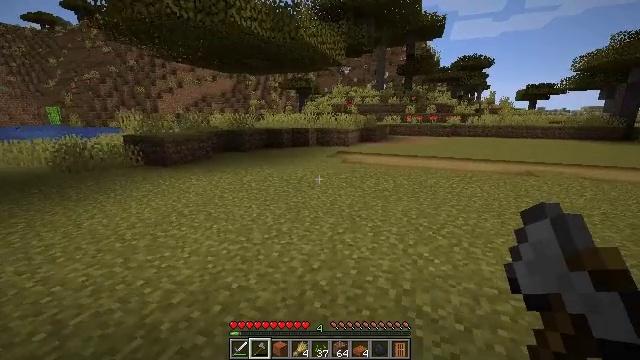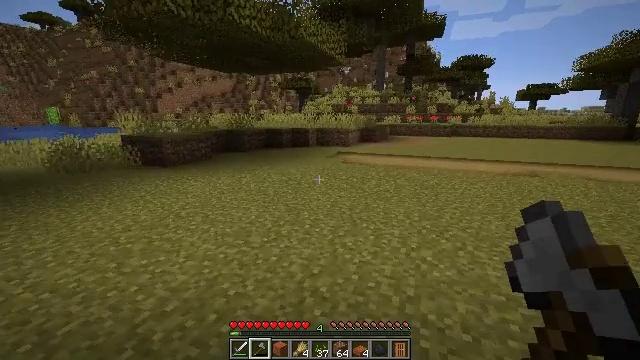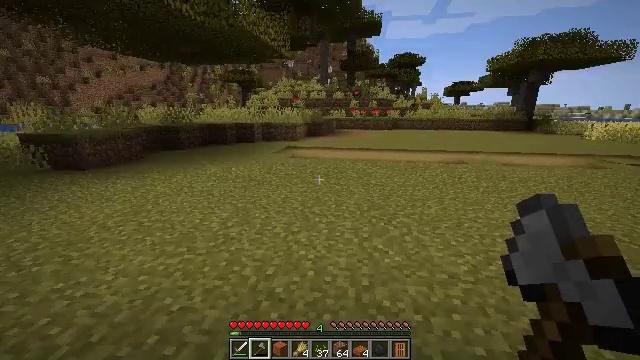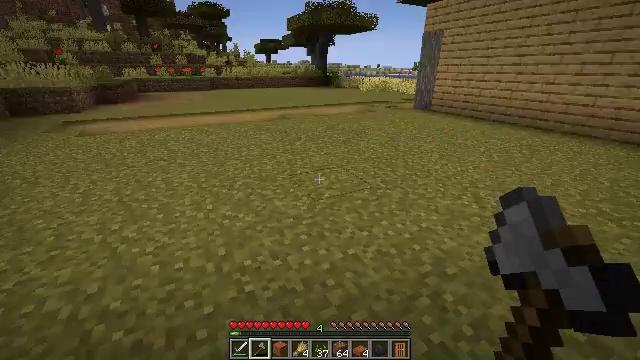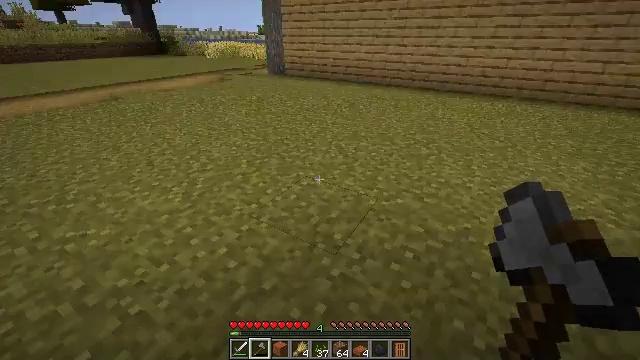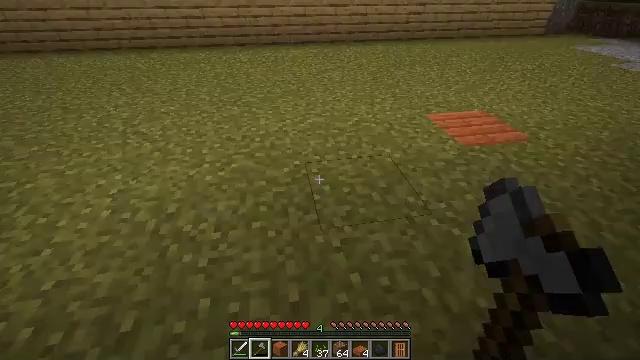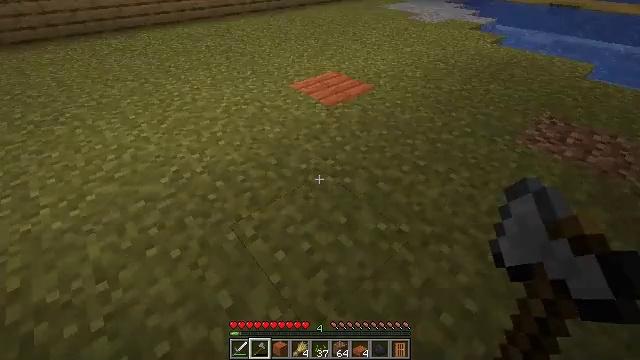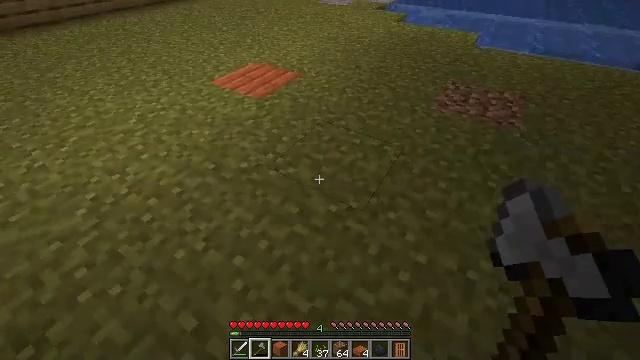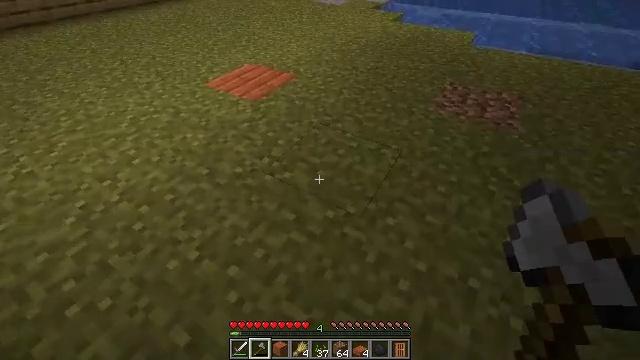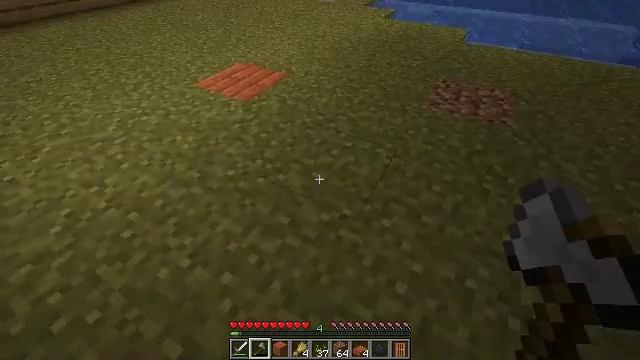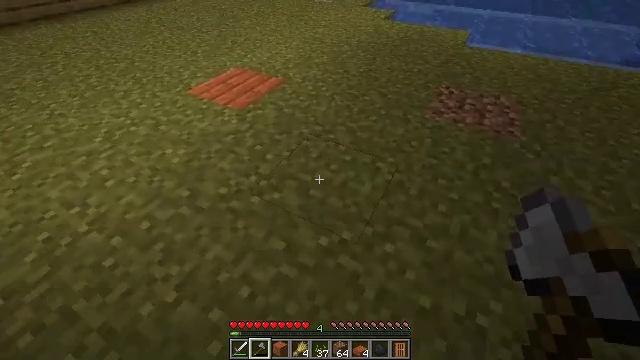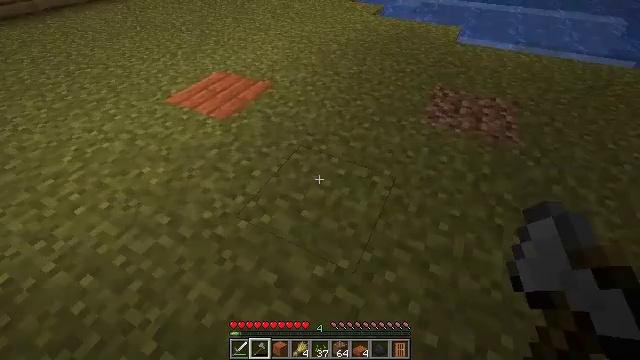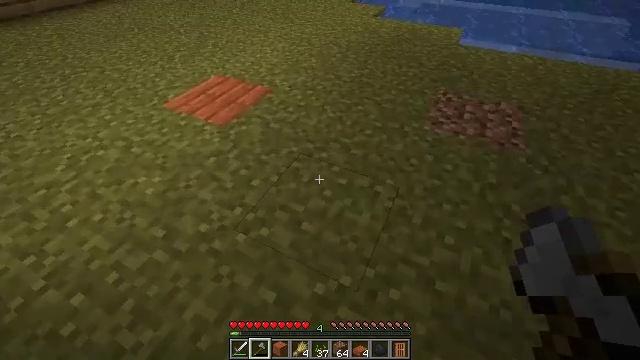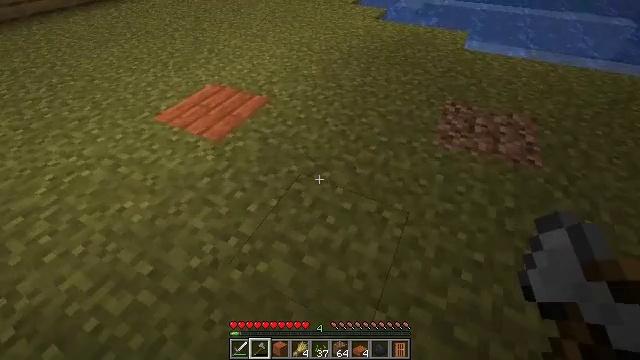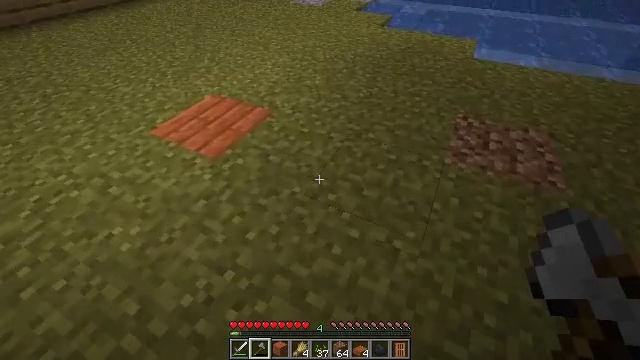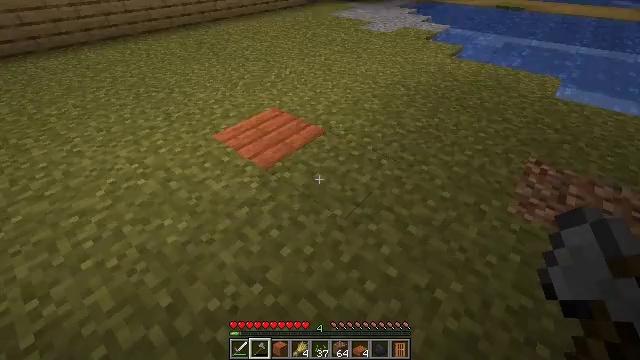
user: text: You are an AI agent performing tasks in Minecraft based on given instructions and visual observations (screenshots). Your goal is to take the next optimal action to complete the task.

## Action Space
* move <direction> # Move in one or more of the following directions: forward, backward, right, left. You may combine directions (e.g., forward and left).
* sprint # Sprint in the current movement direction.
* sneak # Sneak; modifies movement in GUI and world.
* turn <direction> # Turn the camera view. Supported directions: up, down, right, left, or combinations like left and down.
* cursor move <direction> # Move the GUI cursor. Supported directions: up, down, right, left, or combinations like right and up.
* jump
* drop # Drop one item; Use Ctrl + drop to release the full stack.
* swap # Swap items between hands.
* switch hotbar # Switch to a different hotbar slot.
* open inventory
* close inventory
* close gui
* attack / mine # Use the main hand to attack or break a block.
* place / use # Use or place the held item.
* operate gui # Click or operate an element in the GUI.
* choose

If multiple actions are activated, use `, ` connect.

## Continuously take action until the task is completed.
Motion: motion action
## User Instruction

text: Attack the acacia planks to recycle them.
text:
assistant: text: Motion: no_op
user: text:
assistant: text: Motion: turn right and down
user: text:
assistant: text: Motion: turn right and down
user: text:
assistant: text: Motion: turn right and down
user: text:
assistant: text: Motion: turn right and down
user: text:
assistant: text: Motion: turn right and down
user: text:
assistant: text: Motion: turn right and down
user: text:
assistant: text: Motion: move forward
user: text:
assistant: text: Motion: move forward, turn right
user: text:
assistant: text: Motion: move forward
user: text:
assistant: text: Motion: move forward, turn right and down
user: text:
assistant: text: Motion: move forward
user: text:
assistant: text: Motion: move forward
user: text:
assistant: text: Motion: move forward
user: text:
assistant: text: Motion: move forward, turn left and up
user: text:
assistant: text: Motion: move forward, turn left and up
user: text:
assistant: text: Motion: move forward, turn left
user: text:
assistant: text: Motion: move forward, turn left
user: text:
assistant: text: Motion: move forward
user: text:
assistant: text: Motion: move forward
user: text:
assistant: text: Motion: move forward
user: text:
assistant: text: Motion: move forward
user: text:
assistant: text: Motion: move forward
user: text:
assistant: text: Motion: no_op
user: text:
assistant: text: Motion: turn down
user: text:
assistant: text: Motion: turn right and down
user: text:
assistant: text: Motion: turn right and down
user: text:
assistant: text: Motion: turn down
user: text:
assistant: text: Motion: turn down
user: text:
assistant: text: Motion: turn down